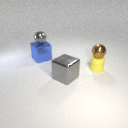
large blue metal cube behind large gray metal cube